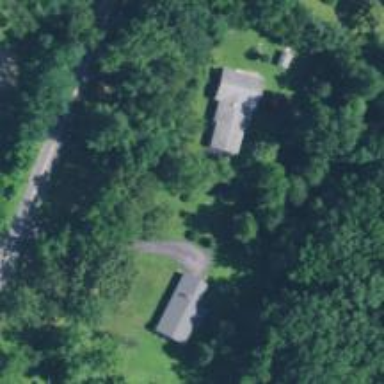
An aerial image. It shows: Driveway leading to service road.